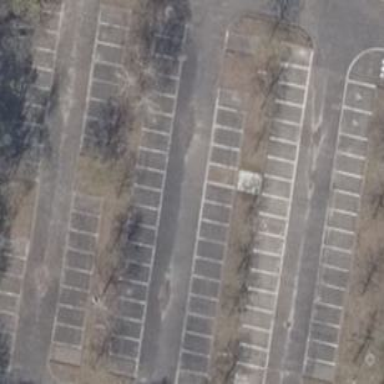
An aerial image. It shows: Parking area with surface.